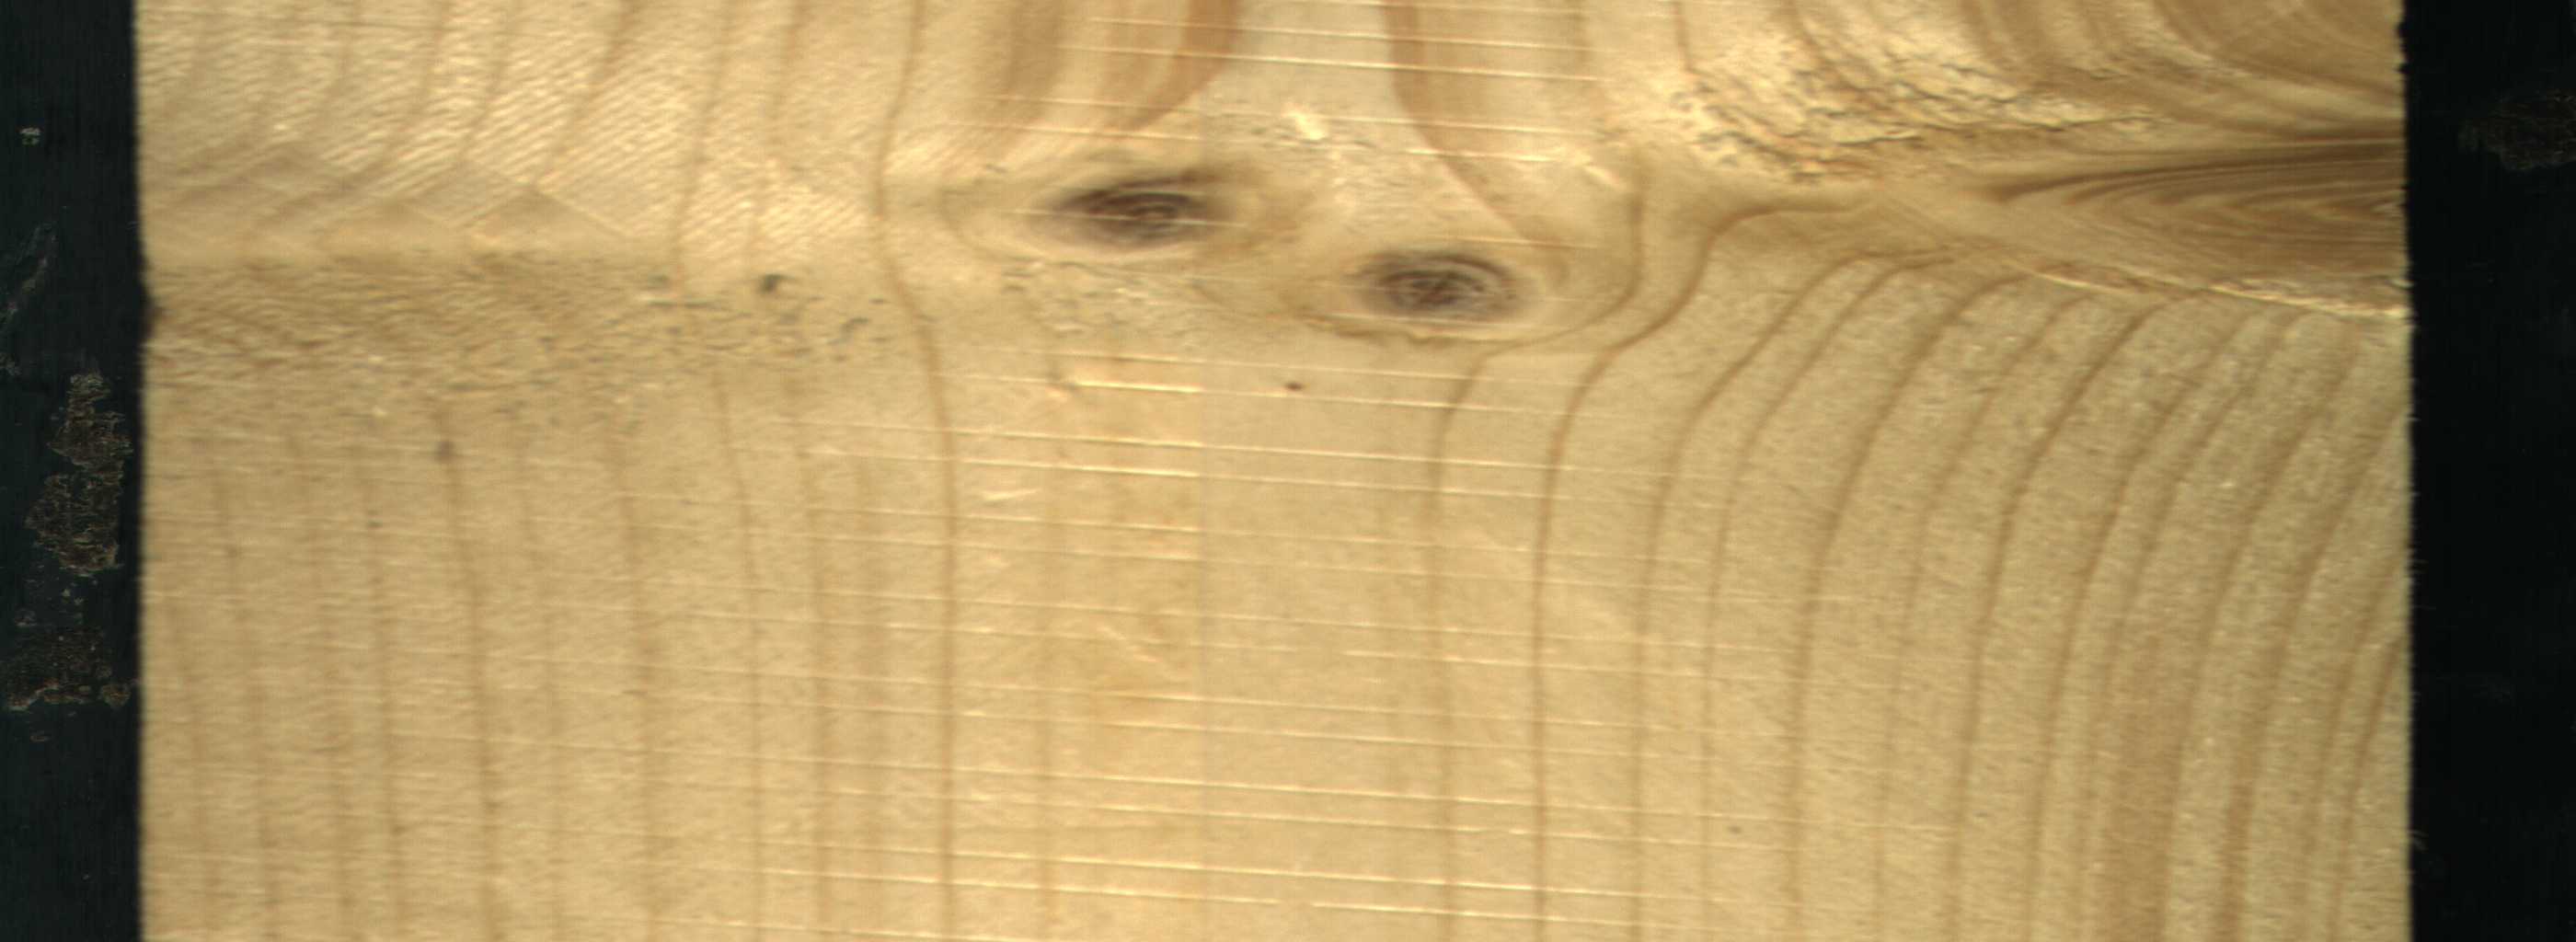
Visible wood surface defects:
Live_Knot
Live_Knot
Live_Knot